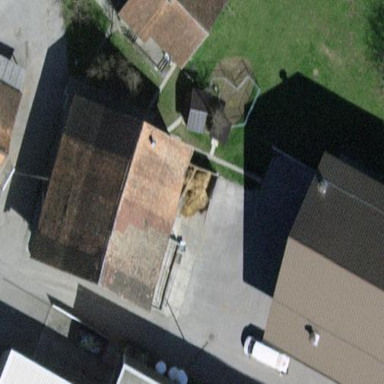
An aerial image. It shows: Farmyard area.